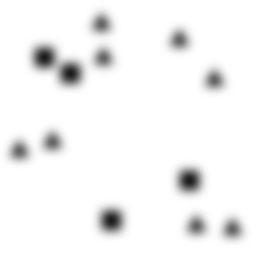
Squares: 4
Triangles: 8
Stars: 0
Total shapes: 12